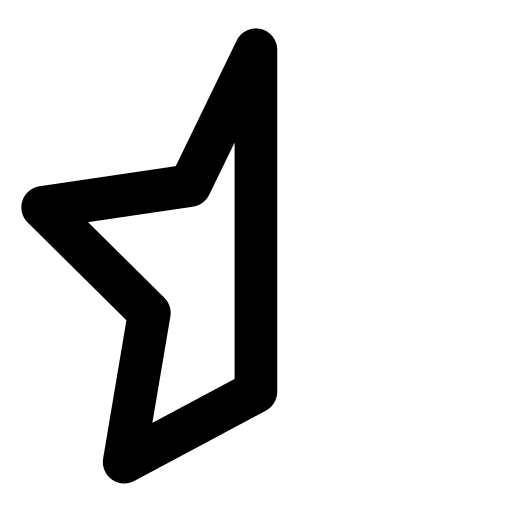
Tags: icon, FontAwesome, fa-icon, outline, star, half